Chest X-ray:
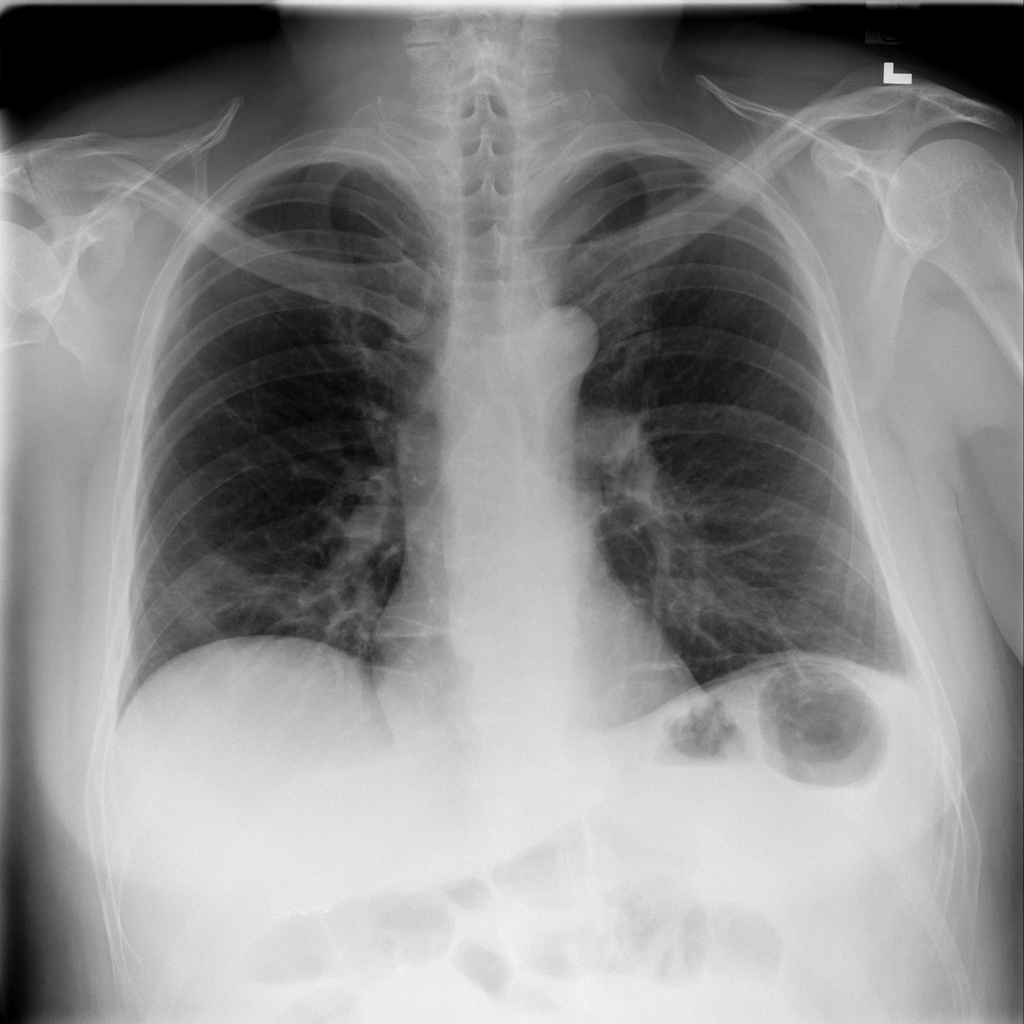
Findings: Atelectasis, Fibrosis
No abnormal finding: no